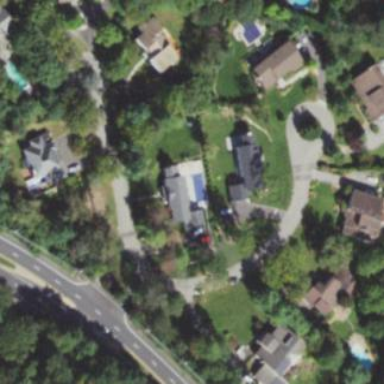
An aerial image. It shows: This residential area consists of single-family homes.